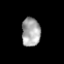
Tissue: prostate
Cell type: T cells
Senescence score: 0.282
Nuclear area (px): 530
Mean DAPI intensity: 164.279